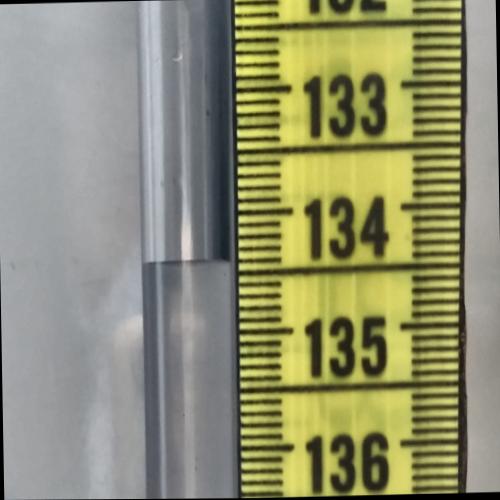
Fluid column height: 134.4 cm